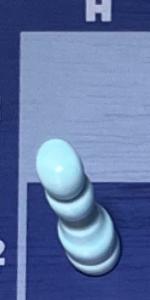
Label: Pawn_White